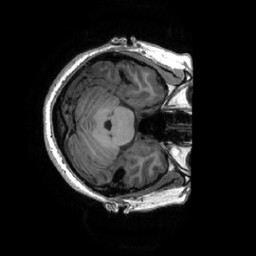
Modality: T1w
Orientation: axial
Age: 30
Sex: female
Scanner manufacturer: ge
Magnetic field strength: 3 T
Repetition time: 0.0073 s
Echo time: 0.003 s